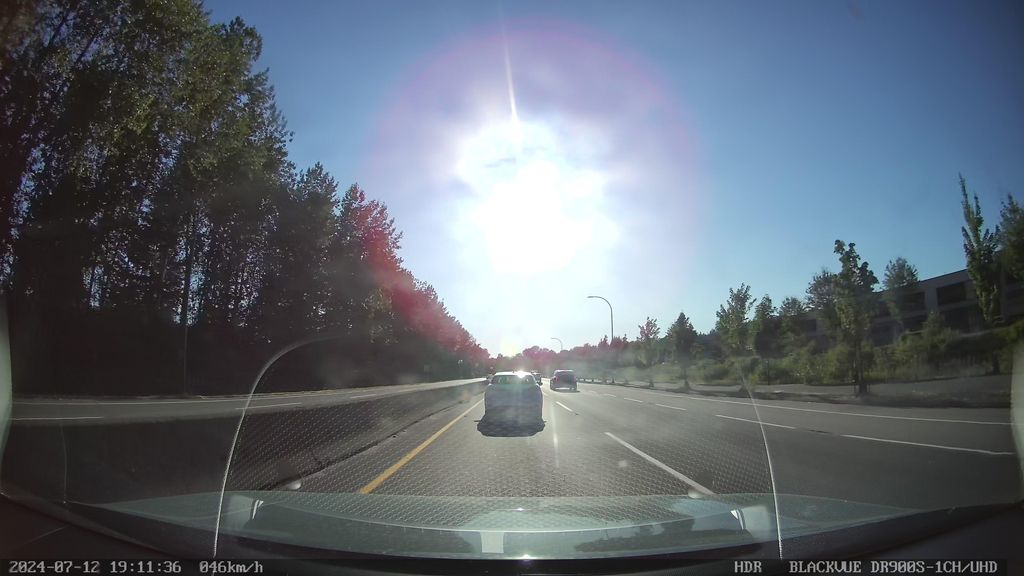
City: vancouver